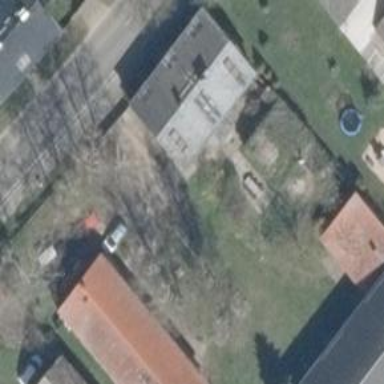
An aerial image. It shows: Detached building.